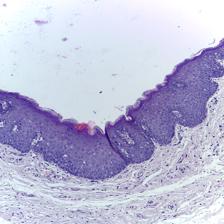
Diagnosis: Normal